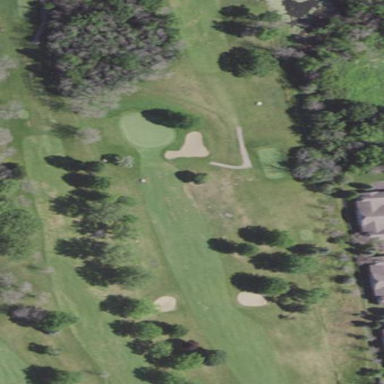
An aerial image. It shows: Grassy area designated as golf fairway.